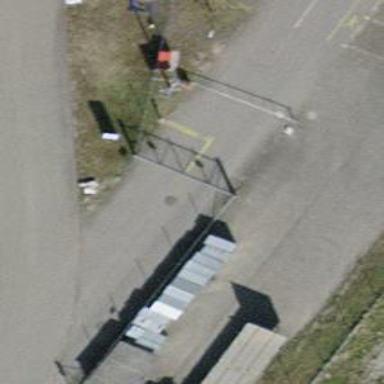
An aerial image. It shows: Gate.